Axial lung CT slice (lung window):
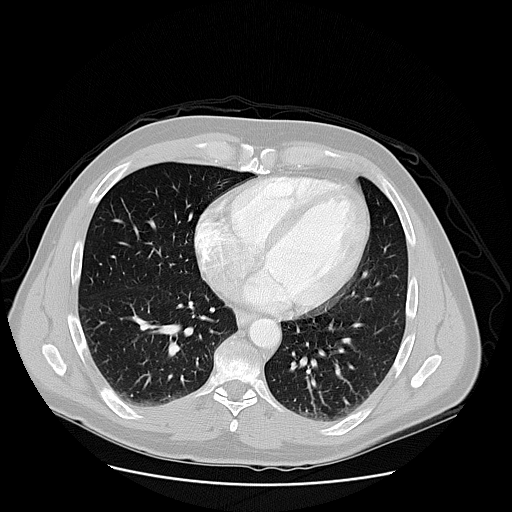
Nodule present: no